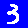
Digit: 3